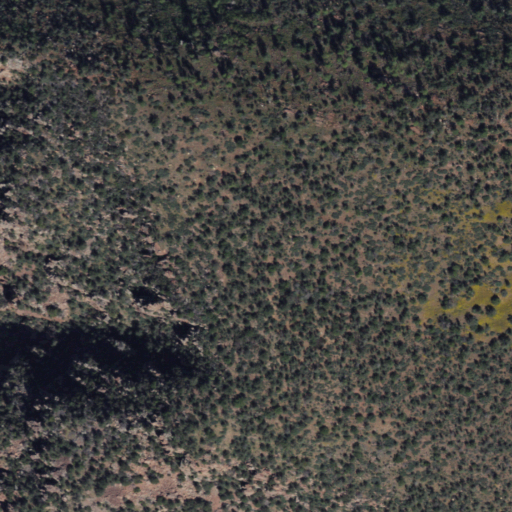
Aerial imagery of mountain in Arizona named Diamond Butte containing only evergreen forest